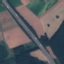
Land use / land cover: Highway